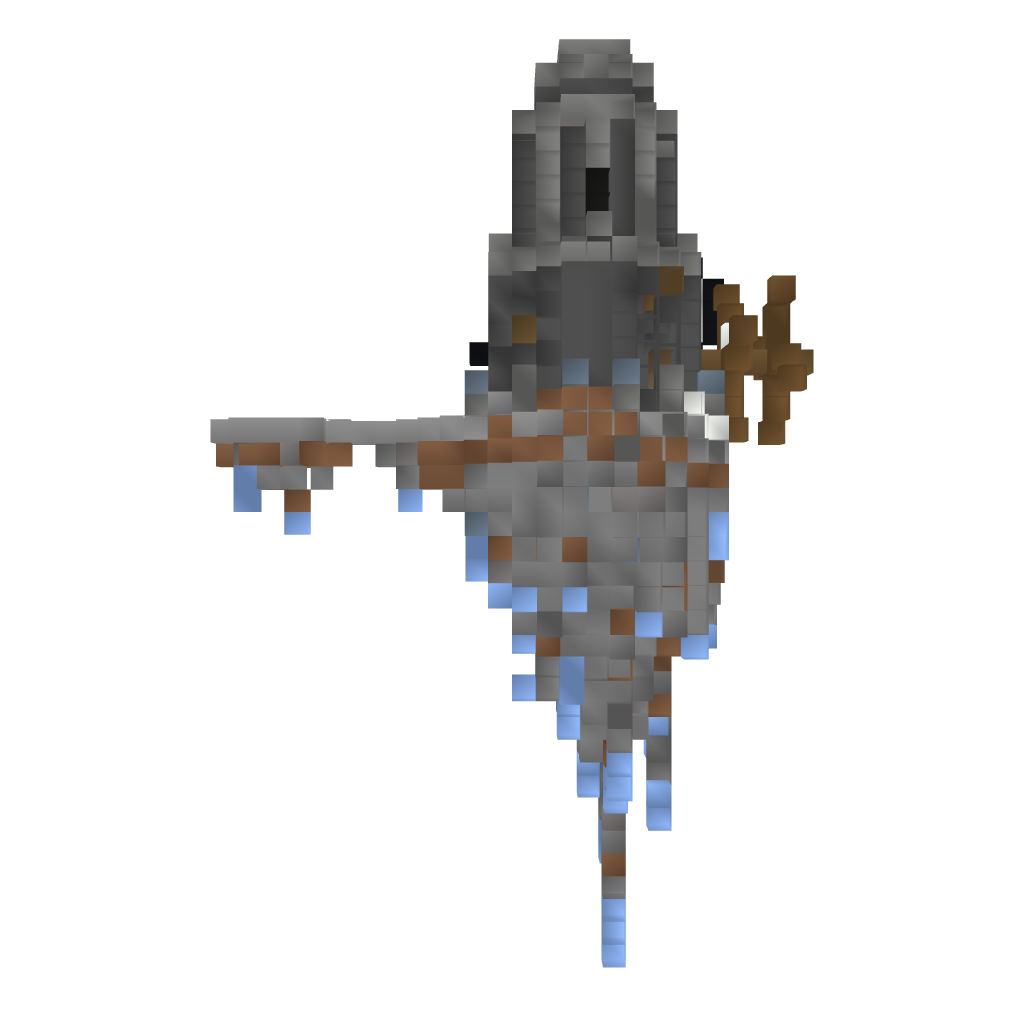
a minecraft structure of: Steampunk Windmill